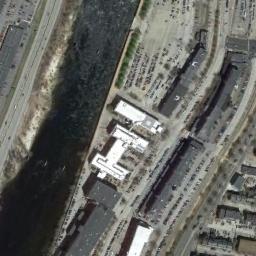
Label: commercial_area